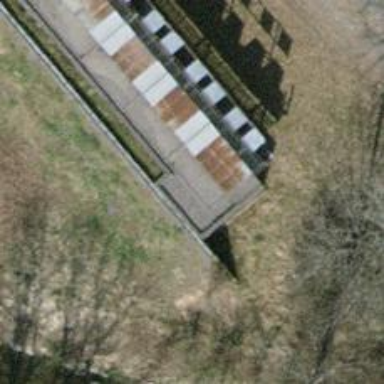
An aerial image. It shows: Retaining wall.